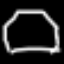
Label: octagon